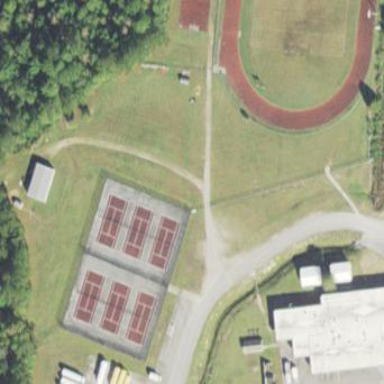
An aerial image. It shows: Tennis court on pitch.